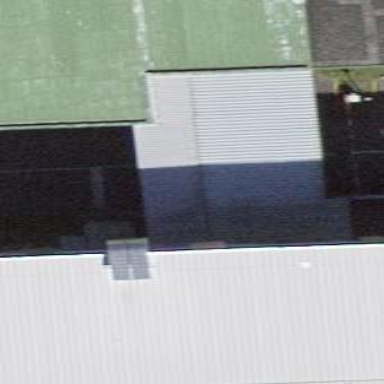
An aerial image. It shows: View of roof of building.